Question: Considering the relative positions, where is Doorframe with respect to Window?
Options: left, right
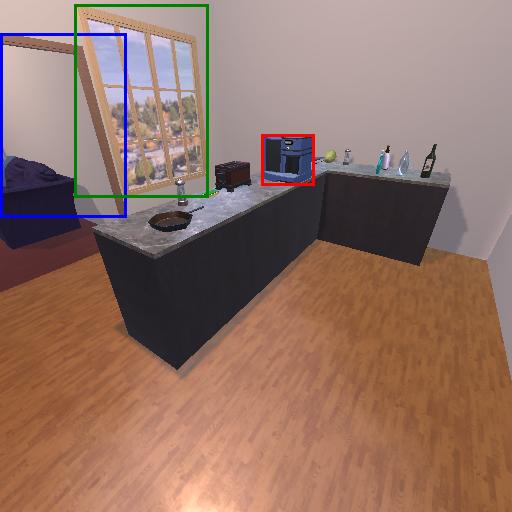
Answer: left